Question: I have a connection with a MySQL database, and I try to resolve a issue which appear when the blob (image) extracted from database don't render correctly into a JDialog (see screenshot). Note: I have multiple images (size ~50-60 Kb), some of them appear correctly (full), but some of them appear not-fully loaded. I tried to re-save and insert the image into MySQL, but the issue persist.

Any ideas?
My code is:
'''
MenuItemPhoto.addActionListener(new ActionListener() {
@Override
public void actionPerformed(ActionEvent ae) {
try {
String sql = "select photo from RDSSPhoto where id ='38'";
pst = conn.prepareStatement(sql);
rs = pst.executeQuery();
if (rs.next()) {
byte[] imagedata = rs.getBytes("photo");
format = new ImageIcon(imagedata);
JOptionPane pane = new JOptionPane((Frame) null, JOptionPane.PLAIN_MESSAGE, JOptionPane.DEFAULT_OPTION);
JDialog d = pane.createDialog((Frame) null, "Photo");
pane.setIcon(format);
if (!d.isVisible()) {
d.setLocationRelativeTo(RDSSView.this);
d.pack();
}
d.setVisible(true);
}
} catch (Exception e) {
e.printStackTrace();
}
}
});
'''
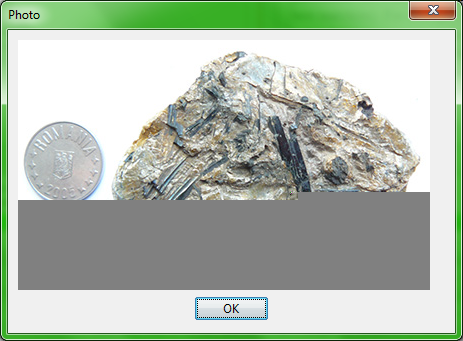
Answer: After a perfect cup of coffee, I found the problem of my issue. The MySQL column where the images are stored was set to <URL>. After I changed that column into LONGBLOB, the issue persist. But after I inserted again my images in database, the JDialog looks great.
So the problems was from the column type.